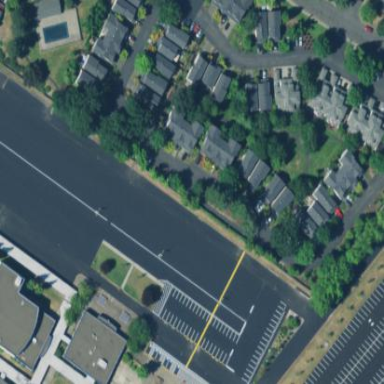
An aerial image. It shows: Parking area with asphalt surface.